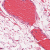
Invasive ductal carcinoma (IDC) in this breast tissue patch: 0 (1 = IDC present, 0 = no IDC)